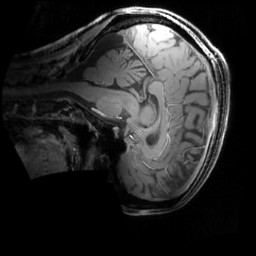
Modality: MP2RAGE
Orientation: sagittal
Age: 26
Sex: female
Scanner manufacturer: siemens
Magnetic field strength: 6.98 T
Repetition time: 6 s
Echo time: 0.00283 s